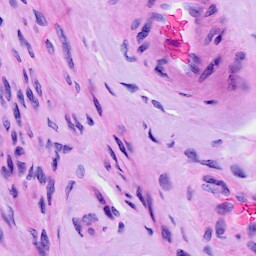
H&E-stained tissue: Ovarian